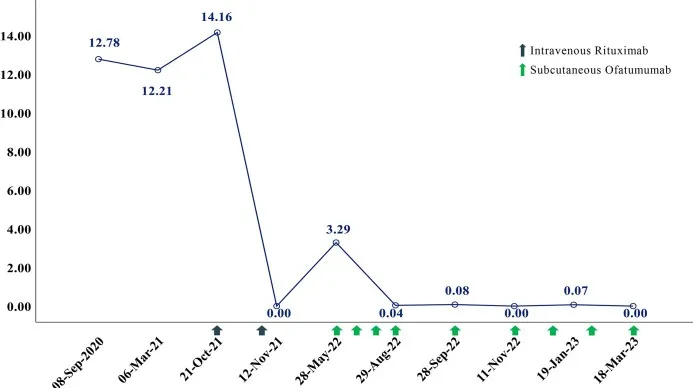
Monitoring of the percentage of CD3-CD19+ B cells.
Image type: chart (chart)